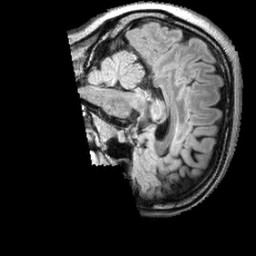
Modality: FLAIR
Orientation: sagittal
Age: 39
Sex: female
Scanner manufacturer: siemens
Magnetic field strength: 3 T
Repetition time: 5 s
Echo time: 0.387 s